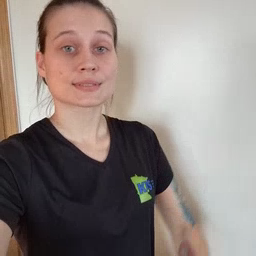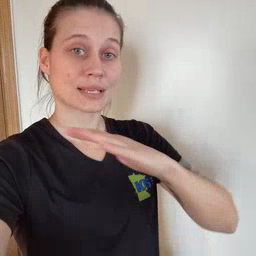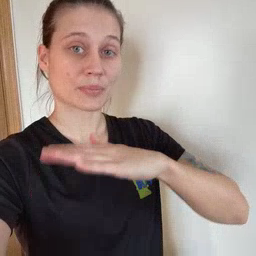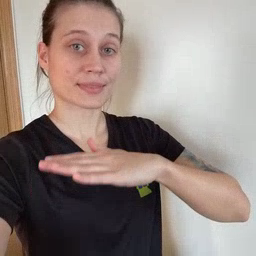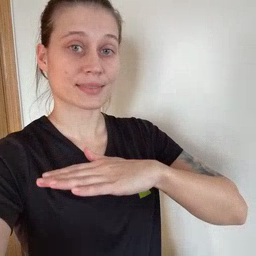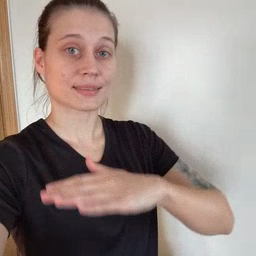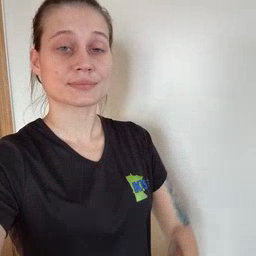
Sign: table